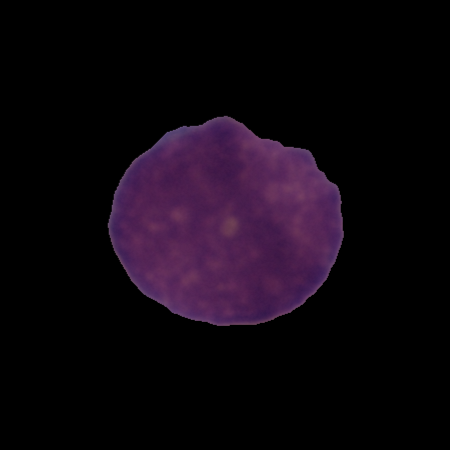
Label: healthy